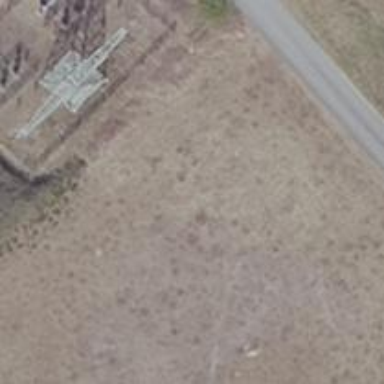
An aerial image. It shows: Power substation surrounded by fence.